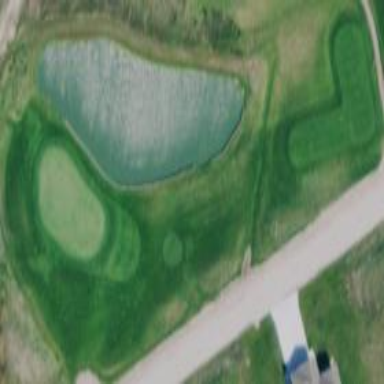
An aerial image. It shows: Area with grass used as rough in golf course.